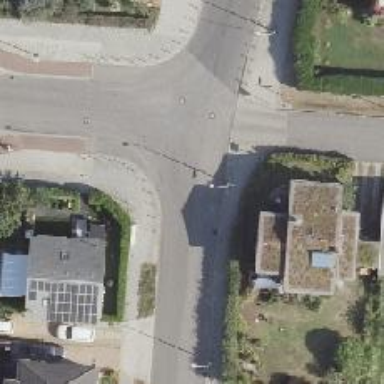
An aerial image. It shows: Unmarked road crossing.